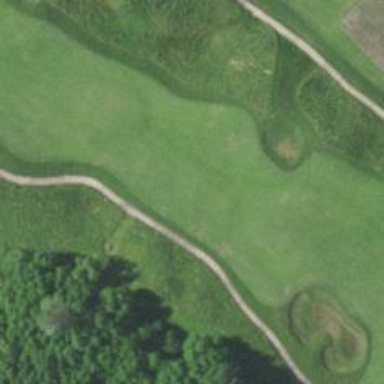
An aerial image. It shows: Golf fairway surrounded by grass.